Question: I'm having a problem with casting Classes to each other.
To explain it in more detail, take a look at this image.

In my code, I do 'SkillBase s = new SkillBase();' and then set some values in that class.
Then I try to do 'Subclass sub = (Subclass)s;' but when running it it gives a ClassCastException.
I added a small debug part, which checks if it's 'instanceof' which returns true.
I've tried the google, saw some questions on here aswell and read them (none of them had an answer that was for me)
So, what do I do?
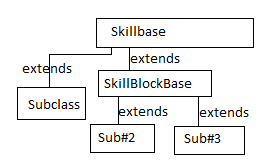
Answer: 'SkillBase' is not an instance of 'Subclass', so why do you think casting will work? Try with this:
'''
SkillBase s = new Subclass();
Subclass sub = (Subclass)s;
'''
which will succeed. Also I think you are not correct with 'instanceof', I am certain that:
'''
s instanceof Subclass
'''
yields 'true' in the the code above but 'false' in your case.
Thinking in real world terms: you can always cast 'Dog' to 'Animal' because every dog is an animal, but casting 'Animal' to 'Dog' might fail since some animals aren't dogs.